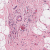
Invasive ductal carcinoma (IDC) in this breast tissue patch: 0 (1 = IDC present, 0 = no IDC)